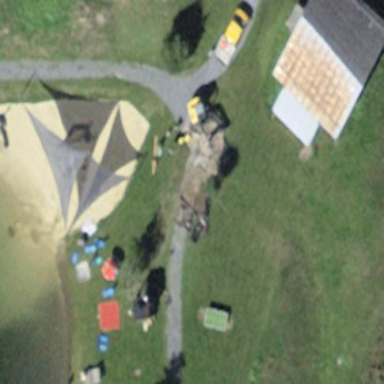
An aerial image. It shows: Playground area for leisure activities on the land.